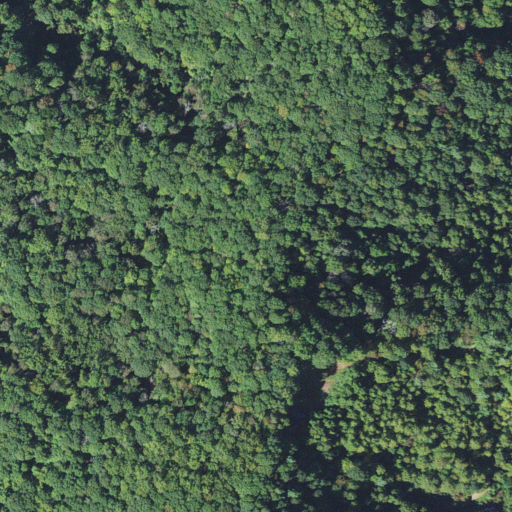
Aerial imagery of ridge(s) in North Carolina named Rod Ridge containing deciduous forest and mixed forest